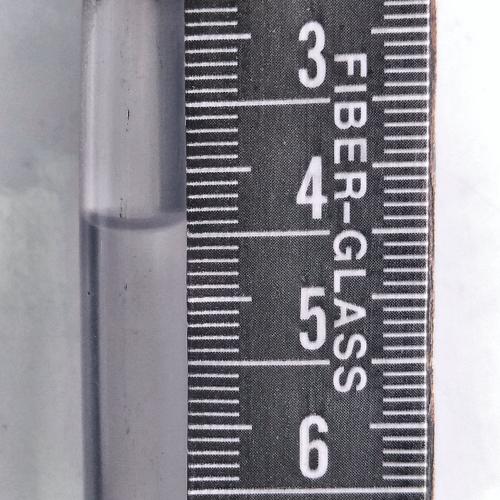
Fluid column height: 4.4 cm